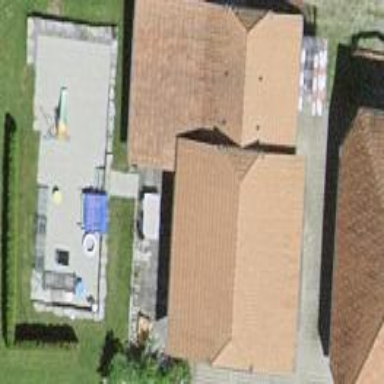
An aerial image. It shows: Garage.